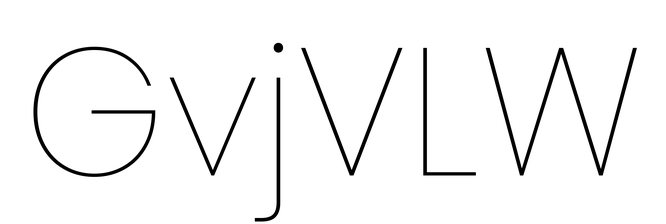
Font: Poppins-Thin